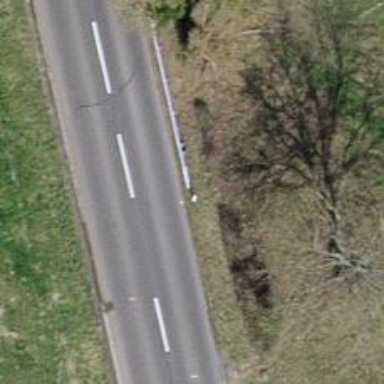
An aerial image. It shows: Guard rail.